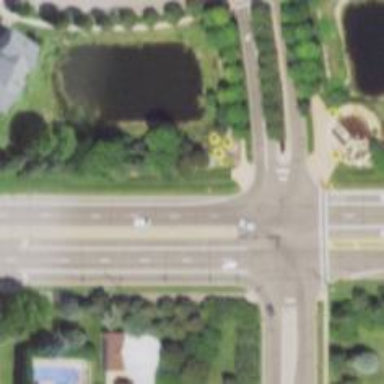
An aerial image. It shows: Controlled road crossing.